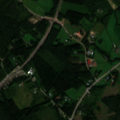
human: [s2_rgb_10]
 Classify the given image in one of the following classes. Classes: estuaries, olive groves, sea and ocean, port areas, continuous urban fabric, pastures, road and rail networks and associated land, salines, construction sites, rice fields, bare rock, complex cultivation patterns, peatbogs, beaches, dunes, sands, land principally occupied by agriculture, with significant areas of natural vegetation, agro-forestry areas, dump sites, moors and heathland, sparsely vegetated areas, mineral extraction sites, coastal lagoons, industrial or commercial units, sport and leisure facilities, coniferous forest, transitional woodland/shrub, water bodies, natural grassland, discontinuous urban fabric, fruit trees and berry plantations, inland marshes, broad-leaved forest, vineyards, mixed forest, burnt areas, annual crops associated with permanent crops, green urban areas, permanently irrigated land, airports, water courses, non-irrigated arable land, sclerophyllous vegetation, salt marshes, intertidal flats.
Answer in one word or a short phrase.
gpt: land principally occupied by agriculture, with significant areas of natural vegetation, coniferous forest, mixed forest